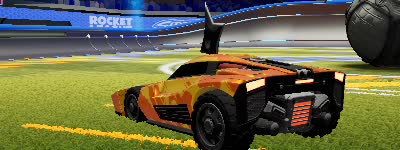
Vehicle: breakout